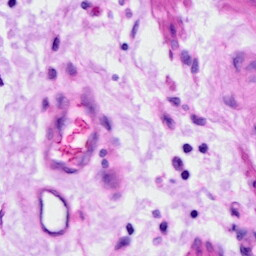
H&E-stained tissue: Ovarian